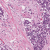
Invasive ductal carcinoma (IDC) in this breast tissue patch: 1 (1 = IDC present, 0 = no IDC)